Question: I need to know how to print a QWidget as a PDF file. The Widget (QDialog) contains a lot of labels, some QPlainTextEdit and a background image. The Dialog shows a receipt with all of its field already filled.
I already tried using QTextDocument and html for this purpose, but the complexity of the receipt(lots of image and format customisation) makes the html output completely messed up.
This is the document.
Receipt image

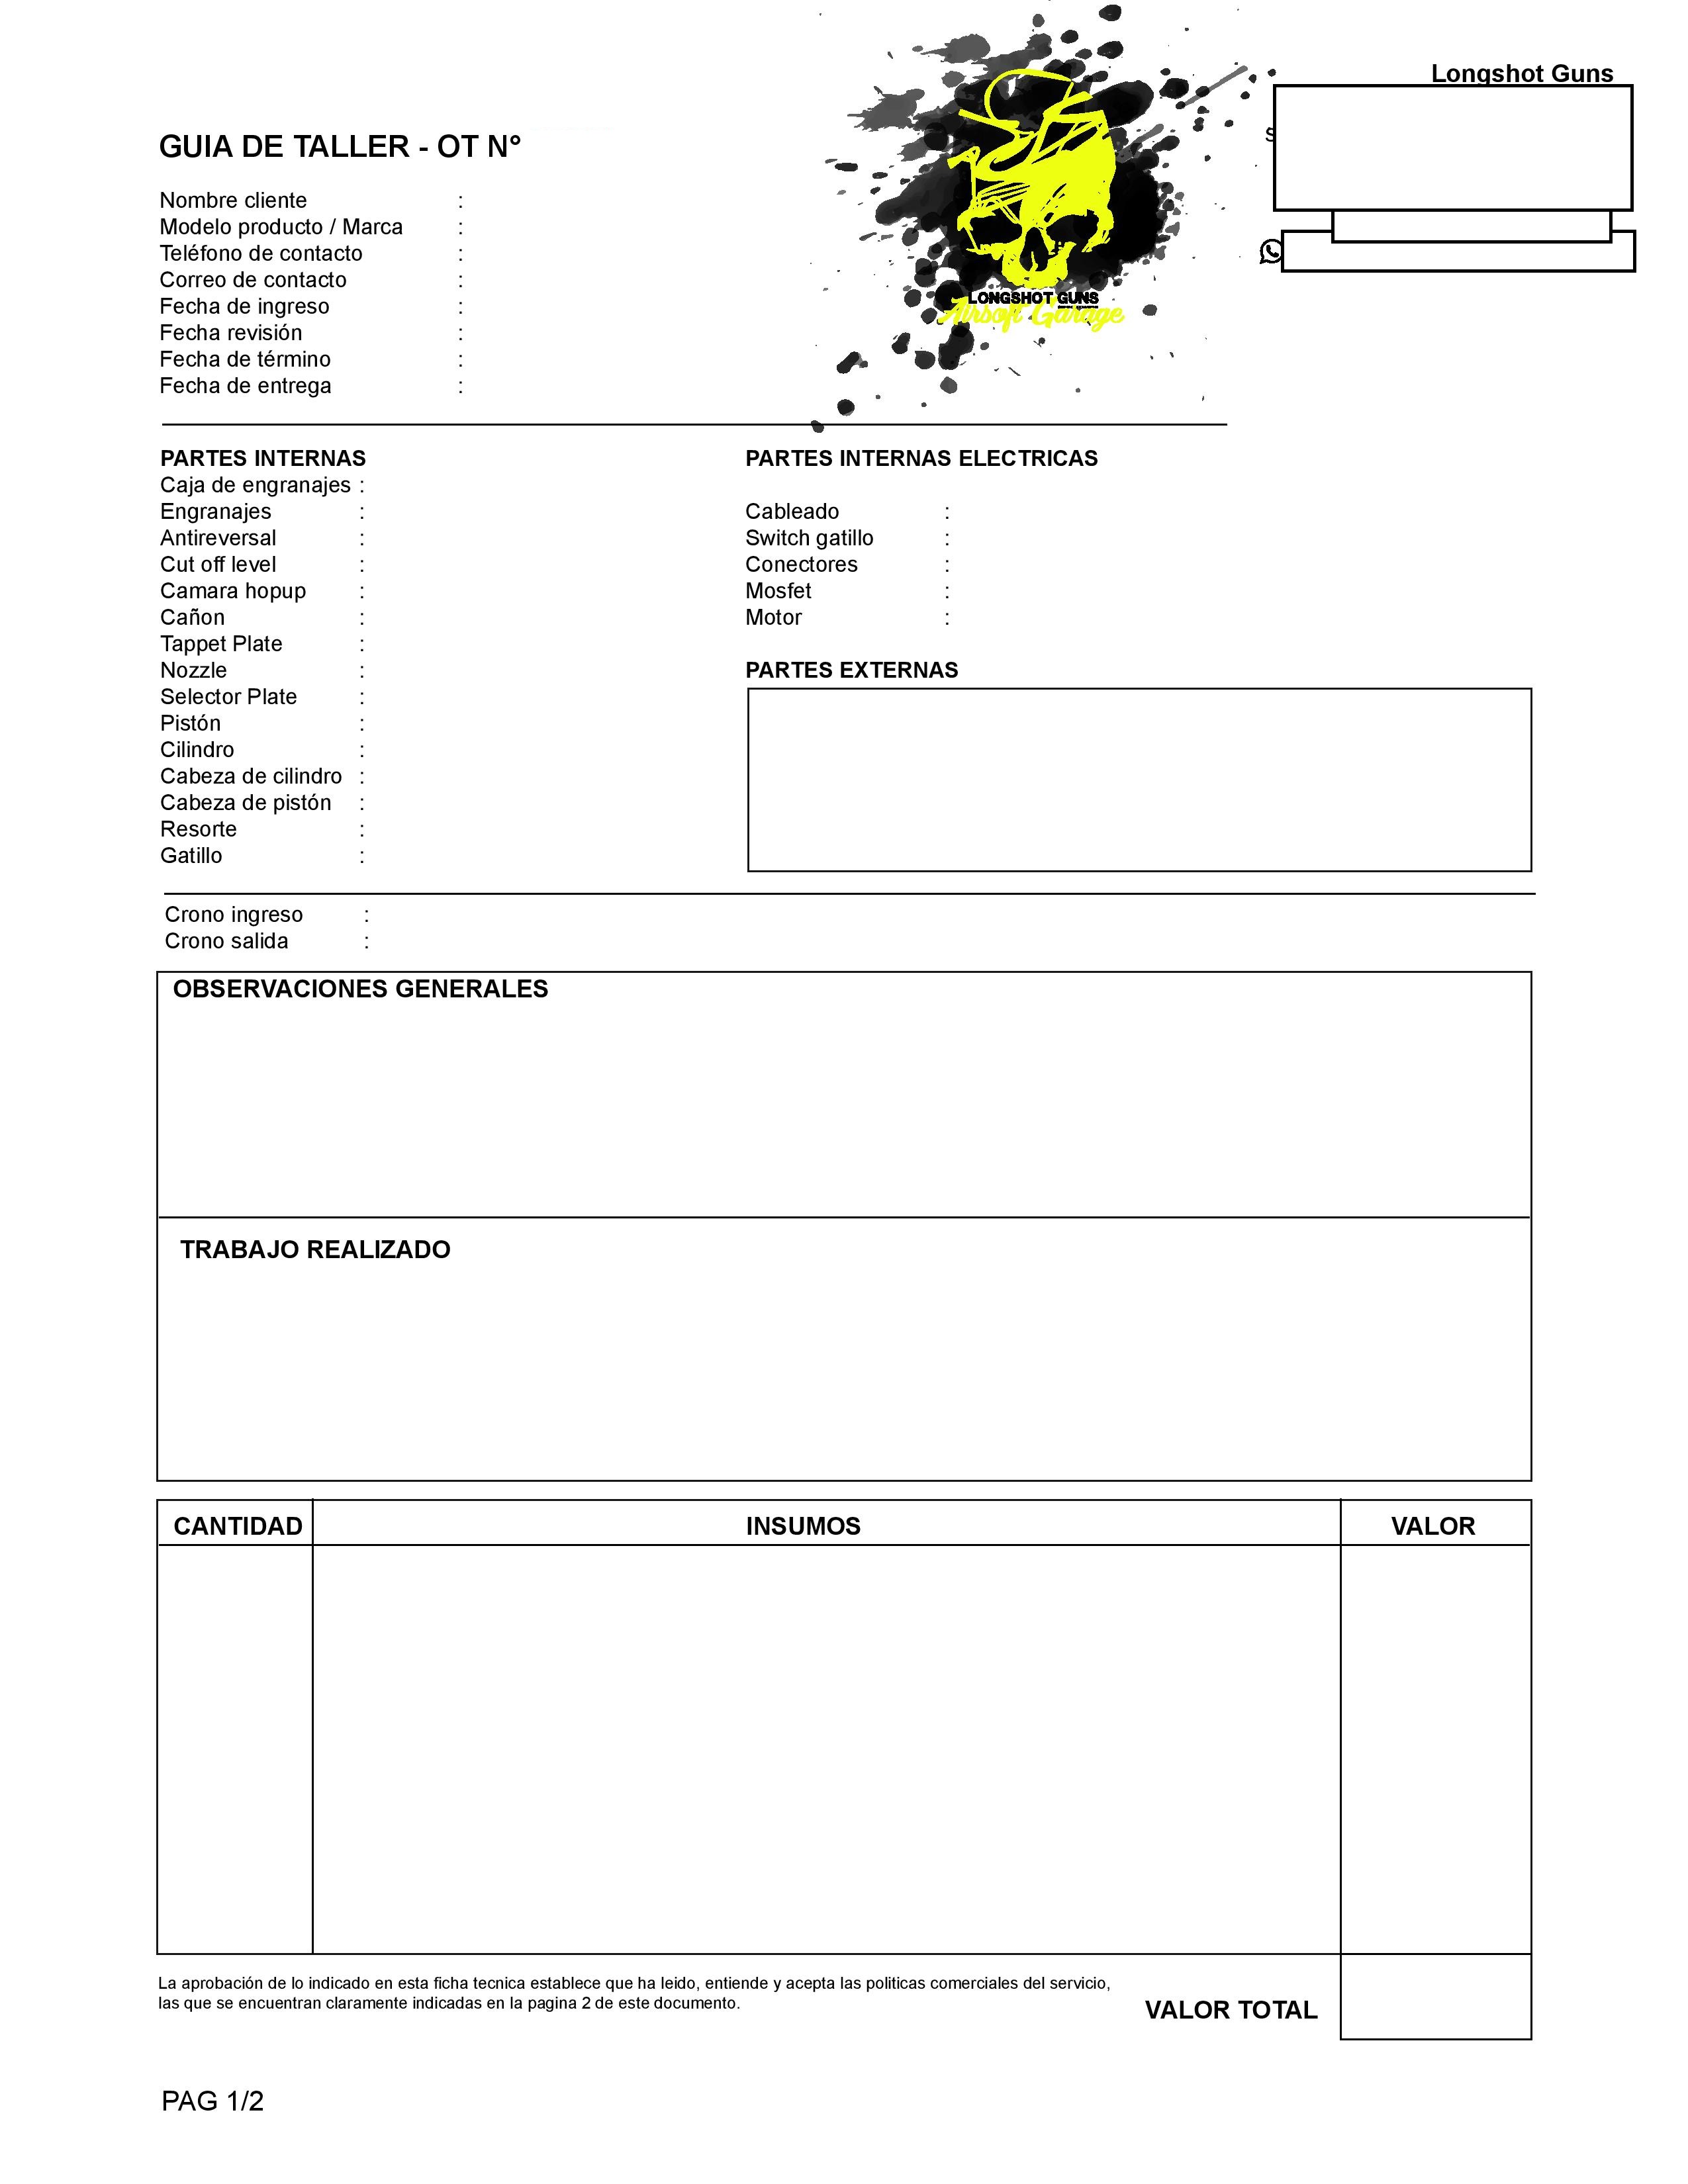
Answer: You have to use 'QPrinter' and this is the object that you must use and requires 'QPainter' to draw the widget in 'QPrinter'.
'''
int main(int argc, char *argv[])
{
QApplication a(argc, argv);
QDialog w;
w.setLayout(new QVBoxLayout());
w.layout()->addWidget(new QLineEdit("text"));
w.layout()->addWidget(new QPushButton("btn"));
w.layout()->addWidget(new QPlainTextEdit("Lorem ipsum dolor sit amet, consectetur adipiscing elit. Mauris rutrum magna semper nisi faucibus, at auctor dolor ullamcorper. Phasellus facilisis blandit augue sit amet placerat. Aliquam nec imperdiet diam. Proin dignissim vulputate metus, nec tincidunt magna vulputate ac. Praesent vel felis ac dolor viverra tempus eu vitae neque. Nulla efficitur gravida arcu id suscipit. Maecenas placerat egestas velit quis interdum. Nulla diam massa, hendrerit vitae mi et, placerat aliquam nisl. Donec tincidunt lobortis orci, quis egestas augue tempus sed. Nulla vel dolor eget ipsum accumsan placerat ut at magna."));
w.show();
QPushButton btn("print");
btn.show();
QObject::connect(&btn, &QPushButton::clicked, [&w](){
QPrinter printer(QPrinter::HighResolution);
printer.setOutputFormat(QPrinter::PdfFormat);
printer.setOutputFileName("output.pdf");
printer.setPageMargins(12, 16, 12, 20, QPrinter::Millimeter);
printer.setFullPage(false);
QPainter painter(&printer);
double xscale = printer.pageRect().width() / double(w.width());
double yscale = printer.pageRect().height() / double(w.height());
double scale = qMin(xscale, yscale);
painter.translate(printer.paperRect().center());
painter.scale(scale, scale);
painter.translate(-w.width()/ 2, -w.height()/ 2);
w.render(&painter);
});
return a.exec();
}
'''
Widget:
<URL>
output.pdf
<URL>